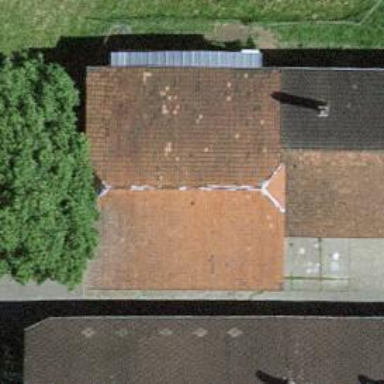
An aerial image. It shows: Barn.